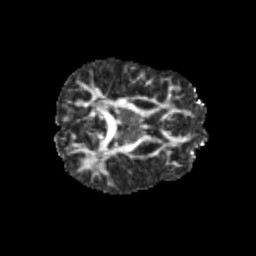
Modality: FA
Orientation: axial
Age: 10
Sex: female
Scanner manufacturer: siemens
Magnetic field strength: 3 T
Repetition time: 3.8 s
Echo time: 0.07 s